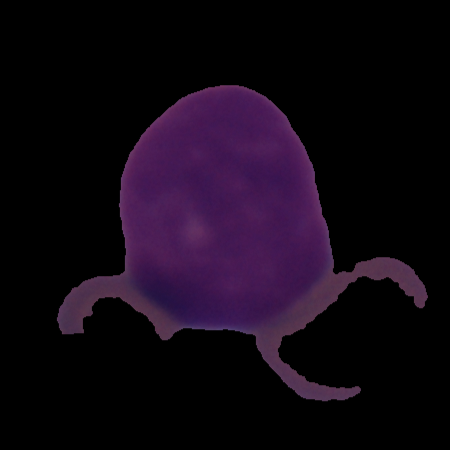
Label: cancer